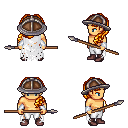
a pixel art fantasy rpg character, male body template, human, tanned skin, white tattered cape, white pants, light blonde princess hairstyle, chain helm, white cloth bracers, maroon shoes, spear, four views (front, back, left, right), 2x2 character sprite sheet, small pixel art, hard edges, no anti-aliasing